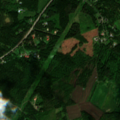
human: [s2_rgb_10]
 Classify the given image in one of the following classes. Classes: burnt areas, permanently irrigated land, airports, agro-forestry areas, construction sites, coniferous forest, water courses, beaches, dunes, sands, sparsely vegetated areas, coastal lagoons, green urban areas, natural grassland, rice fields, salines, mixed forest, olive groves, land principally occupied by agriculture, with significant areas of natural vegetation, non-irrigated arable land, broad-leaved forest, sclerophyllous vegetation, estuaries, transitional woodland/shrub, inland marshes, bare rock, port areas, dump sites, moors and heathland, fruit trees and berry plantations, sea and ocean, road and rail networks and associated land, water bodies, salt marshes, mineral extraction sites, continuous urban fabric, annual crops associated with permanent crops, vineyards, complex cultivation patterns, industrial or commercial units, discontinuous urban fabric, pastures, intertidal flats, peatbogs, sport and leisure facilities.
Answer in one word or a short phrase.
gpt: discontinuous urban fabric, broad-leaved forest, mixed forest